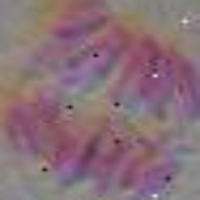
Label: anaphase